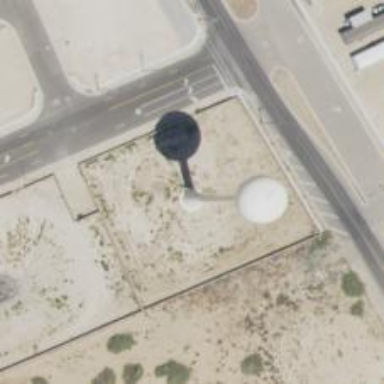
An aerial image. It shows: Water tower that is man-made.